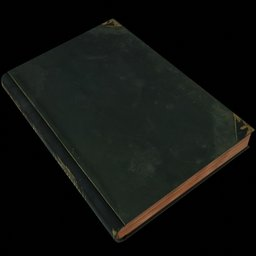
Label: tools